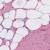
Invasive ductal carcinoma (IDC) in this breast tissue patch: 0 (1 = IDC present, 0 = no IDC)